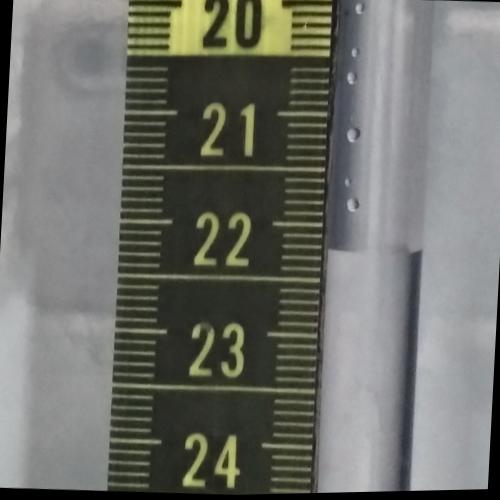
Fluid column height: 22.2 cm